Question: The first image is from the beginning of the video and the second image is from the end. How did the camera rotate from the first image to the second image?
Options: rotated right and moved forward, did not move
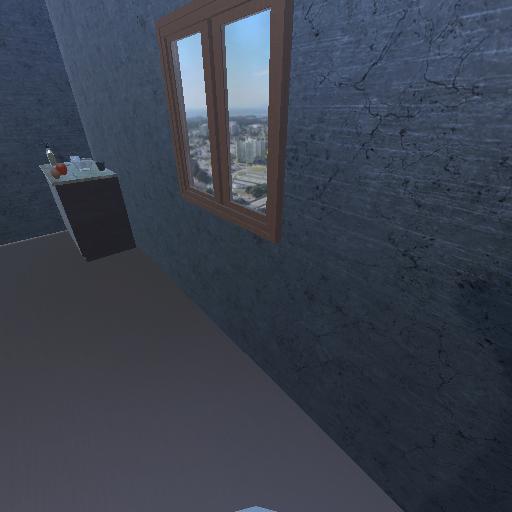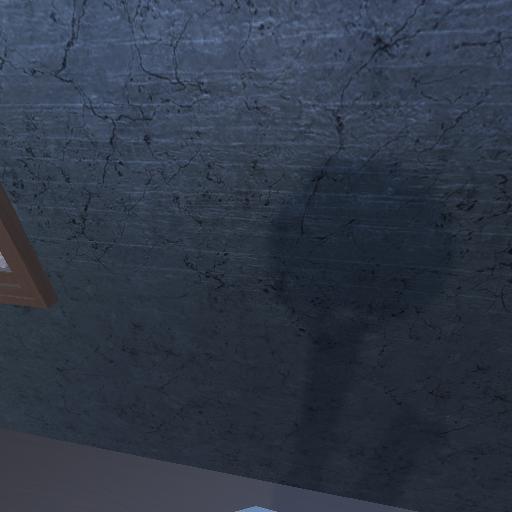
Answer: rotated right and moved forward